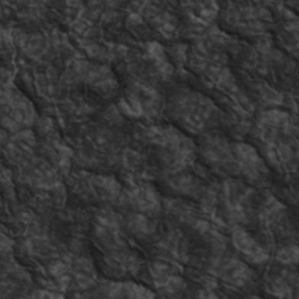
Label: non_frost